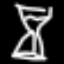
Label: hourglass